Question:
I want to
Is there a effective way to do it???
Thanks!
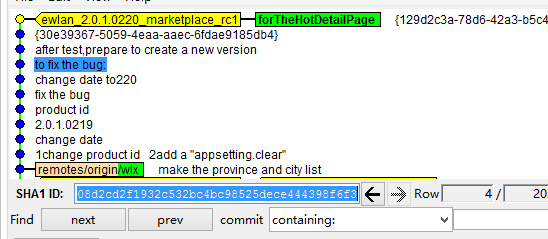
Answer: I think that you have a couple options for getting rid of that commit (and some are mentioned in the comments above):
1. git revert <commit_id> - this will show in the git history that you specifically removed the code
2. git reset --hard <commit_id_before_your_commit> then cherry pick the commits you want to keep git cherry-pick <commit_id_to_keep>x2 and finally force push to the origin
3. git rebase -i origin/wix - interactive rebase the branch, and SKIP that commit when you get to it
The latter two options will not show any trace of that commit in your branch history, where as the first option will show that the commit existed but you opted to remove it.